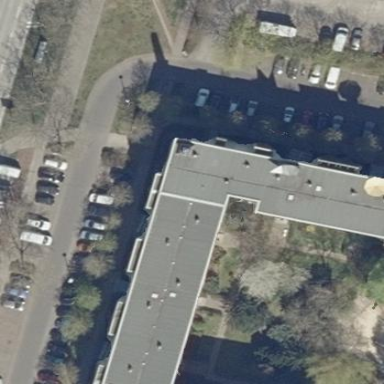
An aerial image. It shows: Flat-roofed apartment building.